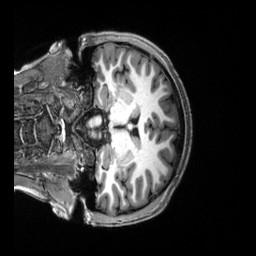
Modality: T1w
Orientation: coronal
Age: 19
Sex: female
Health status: healthy
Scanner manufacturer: siemens
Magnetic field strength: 3 T
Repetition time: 2.5 s
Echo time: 0.00222 s